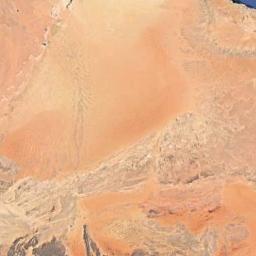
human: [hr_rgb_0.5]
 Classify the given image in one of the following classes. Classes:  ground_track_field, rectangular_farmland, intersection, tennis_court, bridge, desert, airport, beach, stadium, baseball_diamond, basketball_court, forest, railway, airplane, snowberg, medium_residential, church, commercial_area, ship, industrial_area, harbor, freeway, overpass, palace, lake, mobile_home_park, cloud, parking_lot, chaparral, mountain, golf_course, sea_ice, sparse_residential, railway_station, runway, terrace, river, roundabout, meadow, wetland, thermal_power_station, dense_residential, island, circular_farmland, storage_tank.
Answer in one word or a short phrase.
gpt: desert